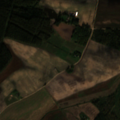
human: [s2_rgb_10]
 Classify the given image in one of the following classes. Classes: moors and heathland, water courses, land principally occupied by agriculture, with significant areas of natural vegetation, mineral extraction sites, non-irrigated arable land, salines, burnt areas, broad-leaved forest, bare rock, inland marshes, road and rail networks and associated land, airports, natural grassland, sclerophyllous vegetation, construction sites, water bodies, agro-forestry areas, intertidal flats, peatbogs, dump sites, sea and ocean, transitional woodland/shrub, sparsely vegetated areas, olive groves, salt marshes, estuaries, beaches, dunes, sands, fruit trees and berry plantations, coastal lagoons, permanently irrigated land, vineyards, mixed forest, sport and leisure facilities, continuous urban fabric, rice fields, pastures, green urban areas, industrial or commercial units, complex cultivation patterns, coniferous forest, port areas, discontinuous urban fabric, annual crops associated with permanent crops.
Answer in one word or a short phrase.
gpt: non-irrigated arable land, complex cultivation patterns, broad-leaved forest, coniferous forest, mixed forest